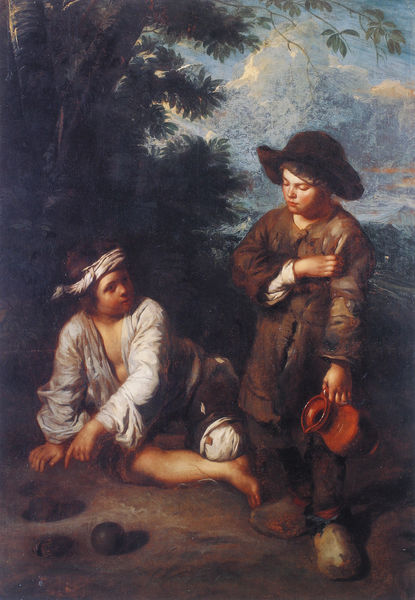
Titel: Einladung zum Kugelspiel
Künstler: Pedro Núnez Villavicencio
Institution: Compiègne, Musée Vivenel
Schlagwörter: baum, blätter, fuß, gemälde, hand, himmel, nackt, umhang, weiß, wolken, landschaft, braun, finger, holz, hut, licht, rot, tuch, wolke, ball, malerei, hemd, jacke, barock, stirnband, ärmel, hände, portrait, gebüsch, kelch, pflanze, wald, kinder, krug, apfel, bein, schuhe, buben, jungen, knaben, farbe, spielen, spiegeln, spiel, barfuß, kugel, kugeln, schuh, zuneigung, binde, freundschaft, verband, turban, wals, holzschuhe, clocks, holzschuh, boccia, boule, bam, pantinen, arn, klok, geduld, holzschu, unwissenheit